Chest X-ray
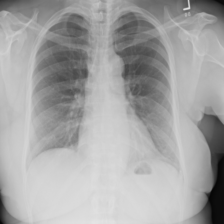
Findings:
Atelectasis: negative
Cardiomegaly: negative
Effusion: negative
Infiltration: negative
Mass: negative
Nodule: negative
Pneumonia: negative
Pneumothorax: negative
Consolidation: negative
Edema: negative
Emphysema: negative
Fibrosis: negative
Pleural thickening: negative
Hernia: negative